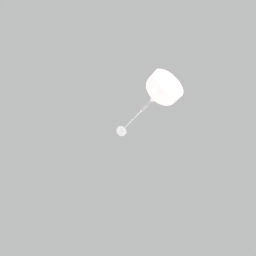
Label: lighting